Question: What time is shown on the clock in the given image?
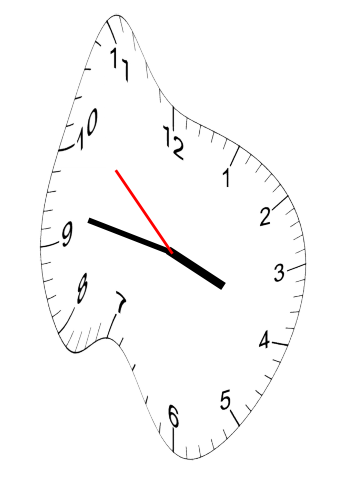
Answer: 03:46:52